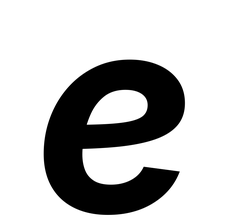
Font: Inter-Italic_Bold_Italic